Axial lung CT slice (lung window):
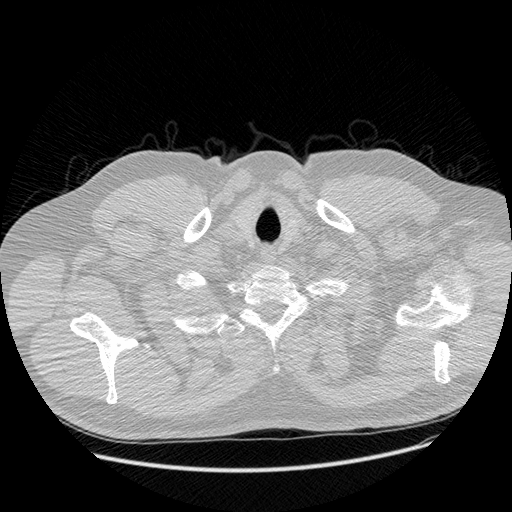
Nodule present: no